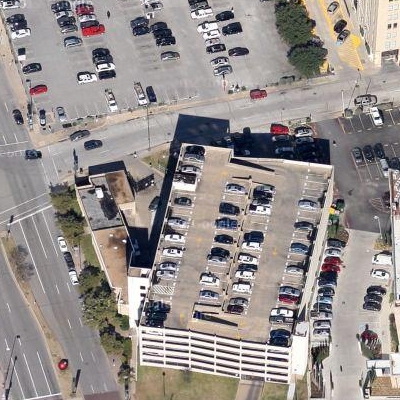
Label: gParking